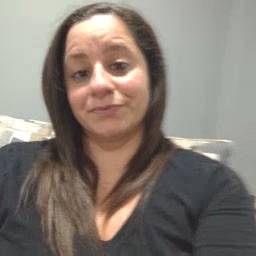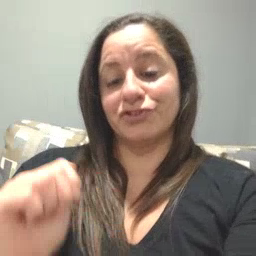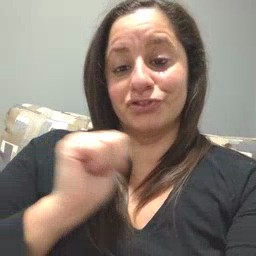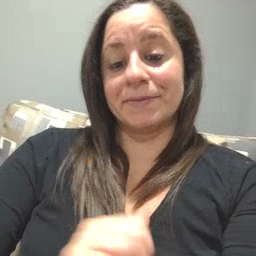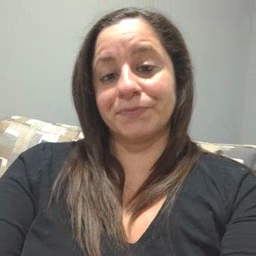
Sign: jacket